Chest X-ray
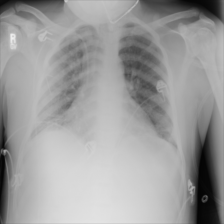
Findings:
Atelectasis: positive
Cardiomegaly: negative
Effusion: negative
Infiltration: negative
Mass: negative
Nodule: negative
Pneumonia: negative
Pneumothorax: negative
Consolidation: negative
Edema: negative
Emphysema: negative
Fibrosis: negative
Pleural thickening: negative
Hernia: negative